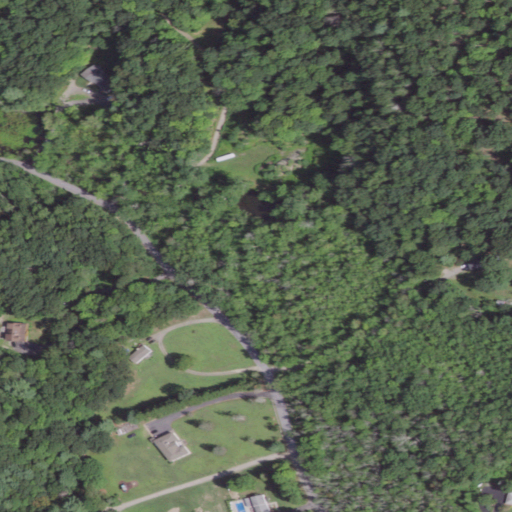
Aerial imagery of valley in New York named Pond Gut containing woody wetlands, deciduous forest, mixed forest, pasture, open development, low intensity development, evergreen forest, and medium intensity development